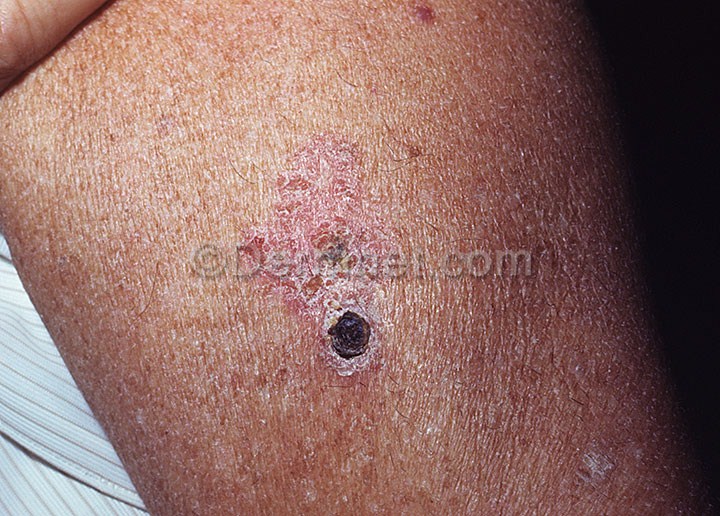
Disease: Actinic Keratosis Basal Cell Carcinoma and other Malignant Lesions